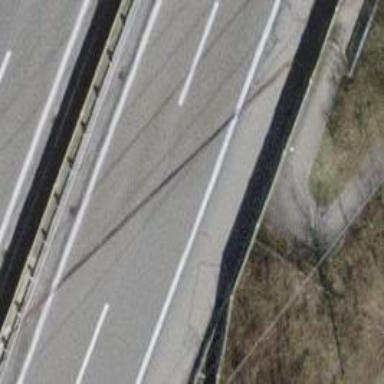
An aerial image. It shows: Asphalt motorway.